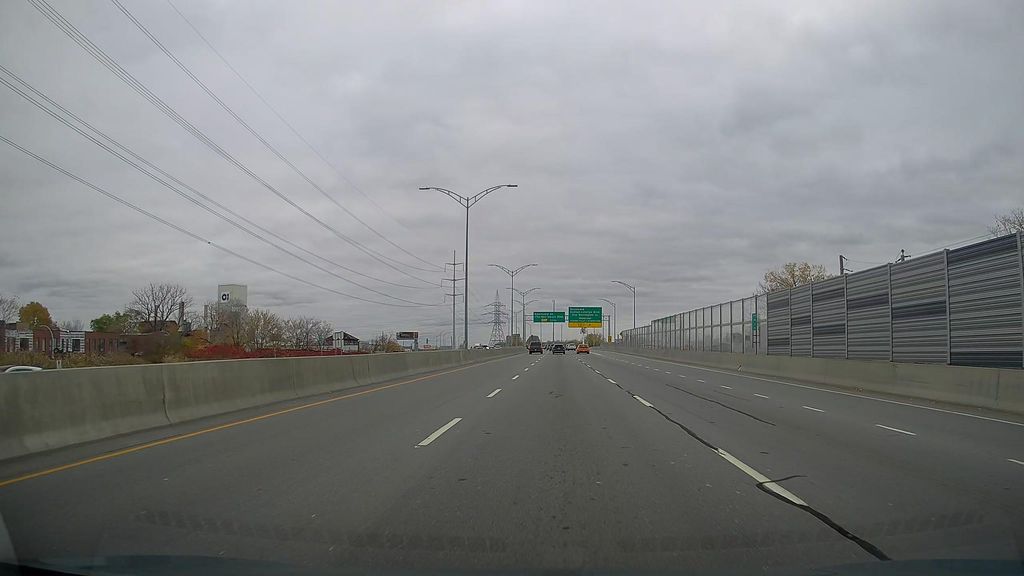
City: montreal